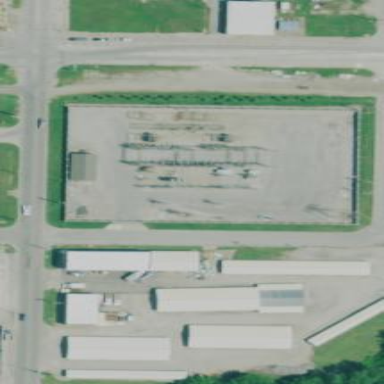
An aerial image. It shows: Power substation.